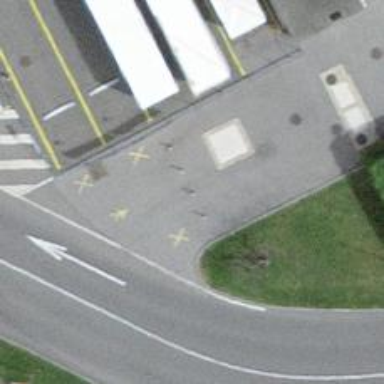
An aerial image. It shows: Bollard barrier.